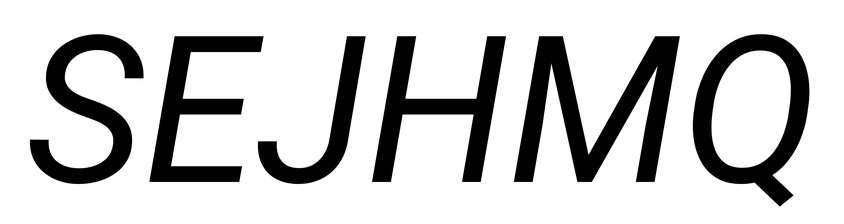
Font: Roboto-Italic_Italic